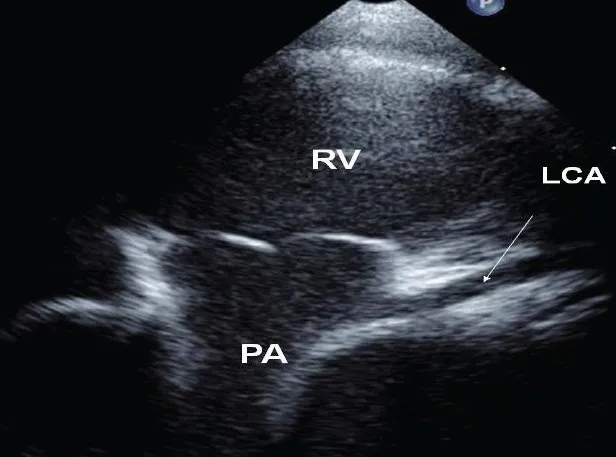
Modified parasternal view showing origin of left coronary artery from pulmonary artery. LCA: left coronary artery, PA: pulmonary artery, RV: right ventricle.
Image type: radiology (ultrasound)